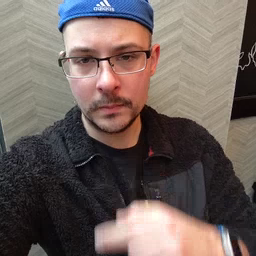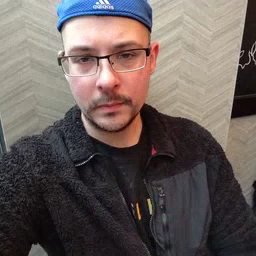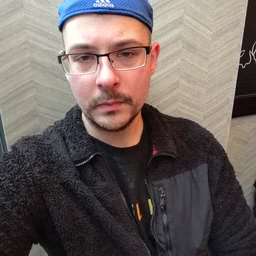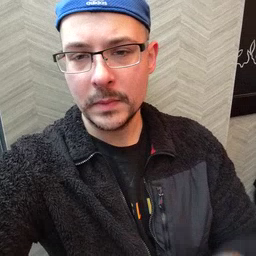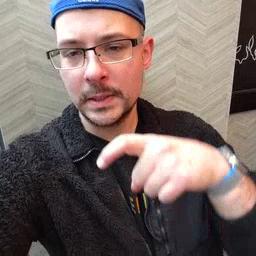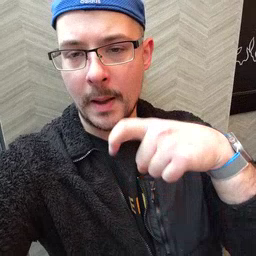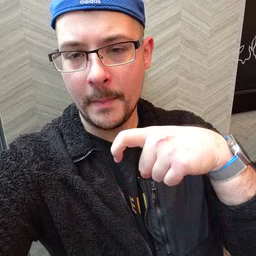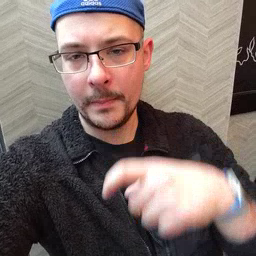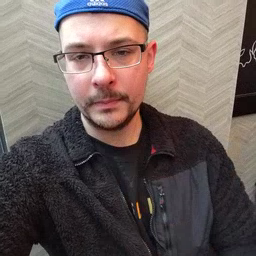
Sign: time